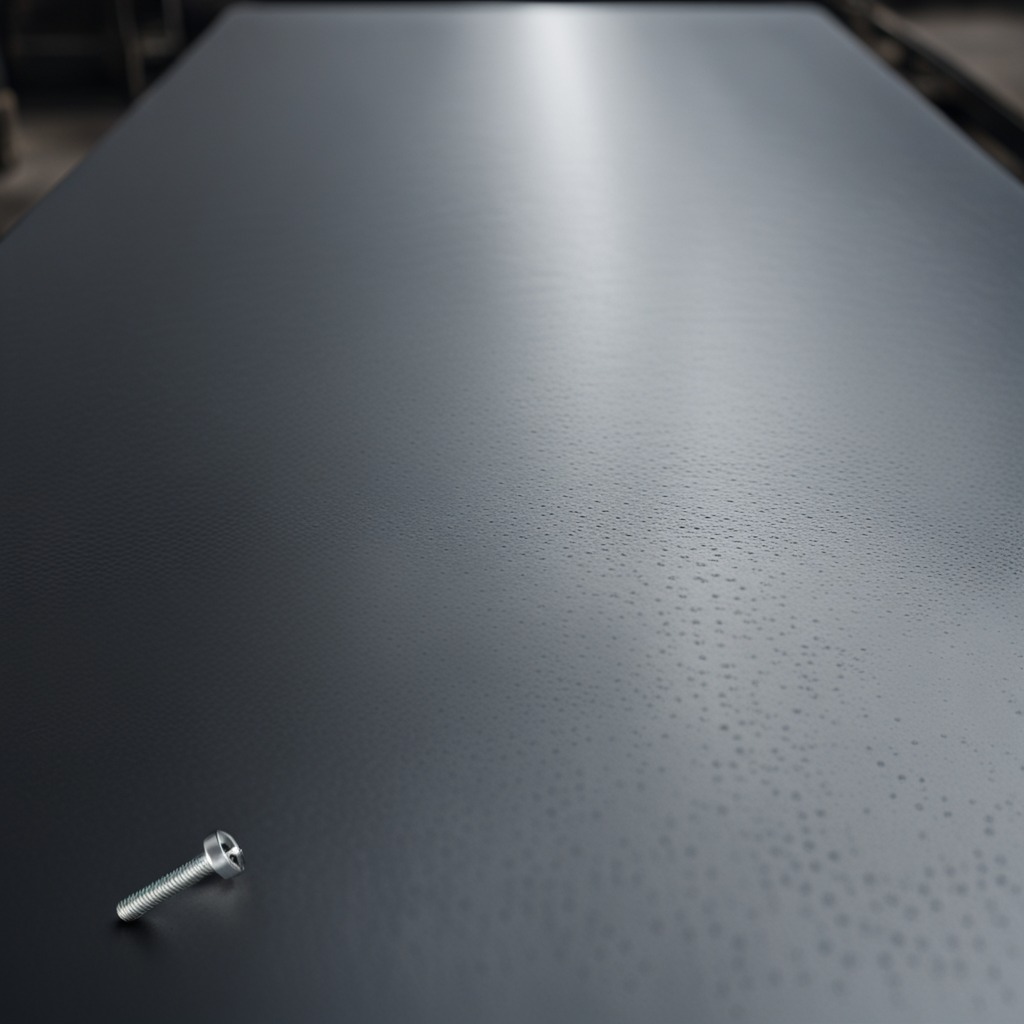
A metal screw is lying on the cold steel table in a mining workshop.